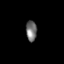
Tissue: skin
Cell type: Epithelial cells
Senescence score: 0.2222
Nuclear area (px): 218
Mean DAPI intensity: 114.894